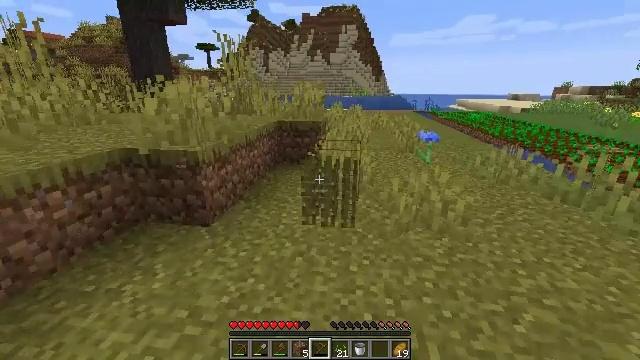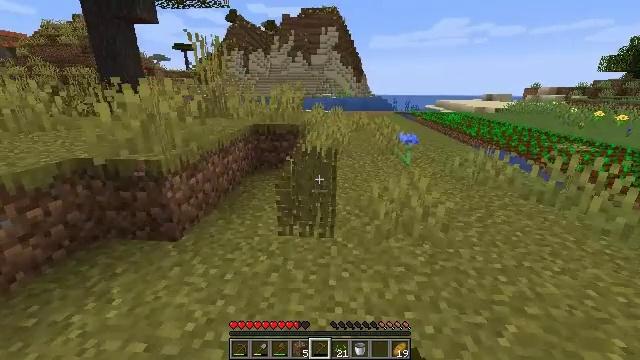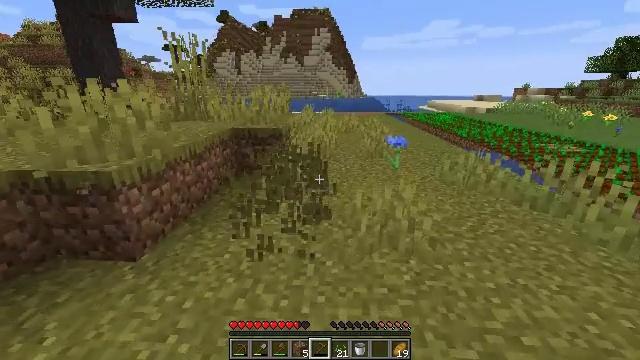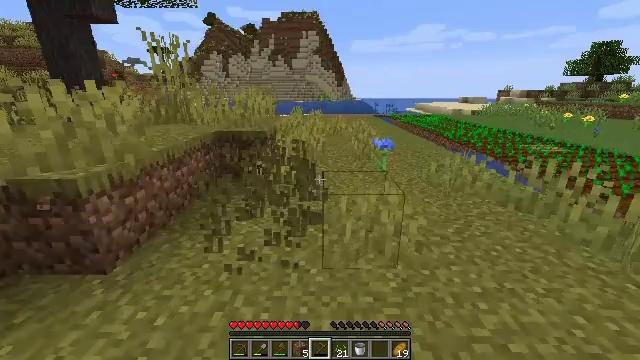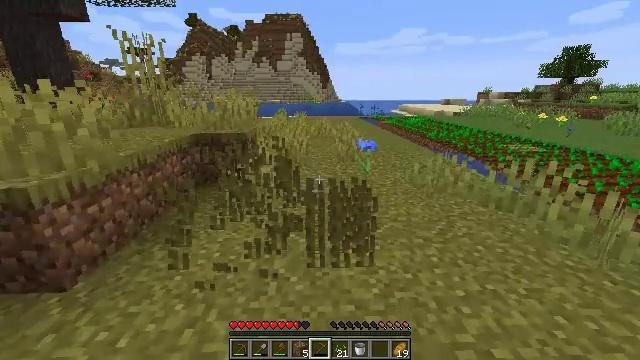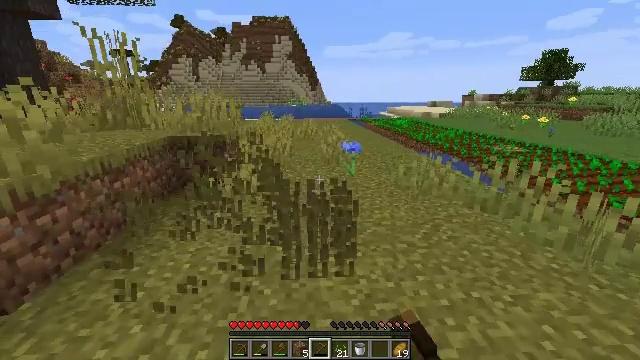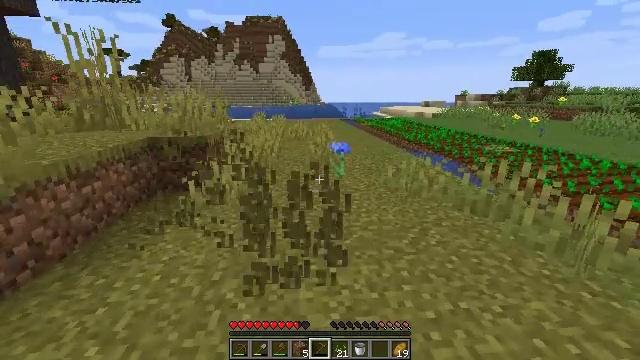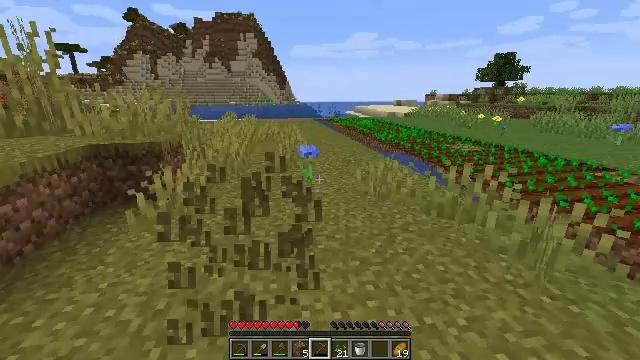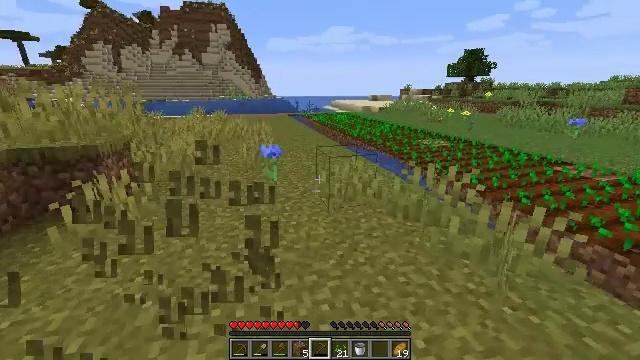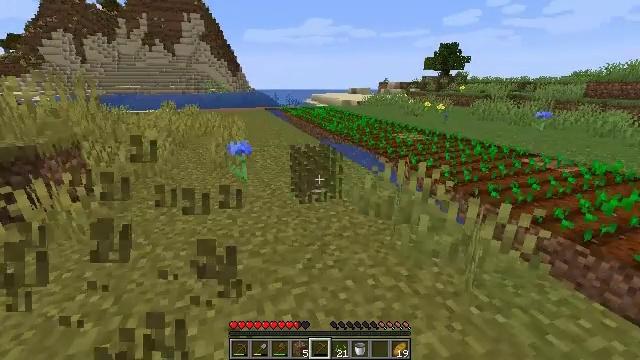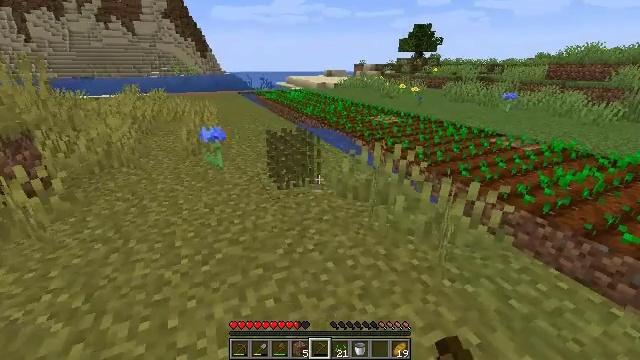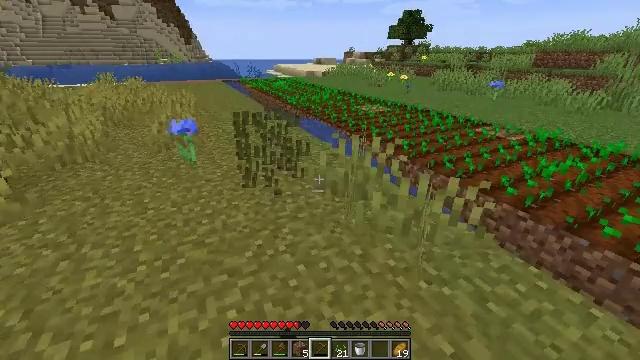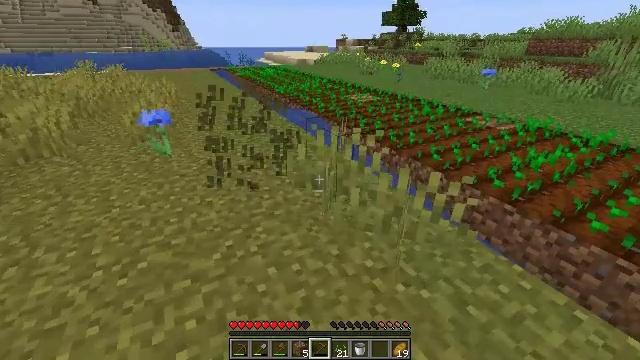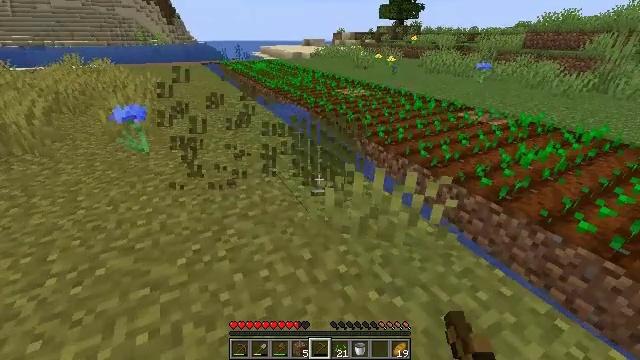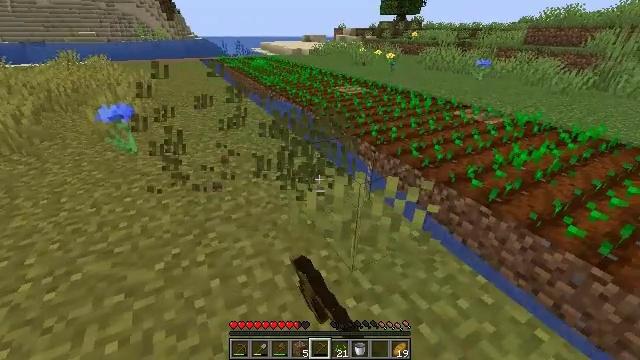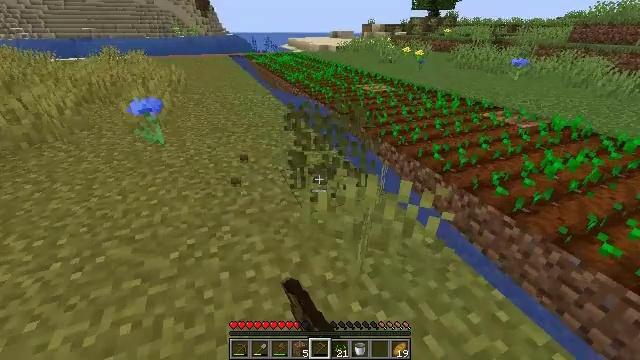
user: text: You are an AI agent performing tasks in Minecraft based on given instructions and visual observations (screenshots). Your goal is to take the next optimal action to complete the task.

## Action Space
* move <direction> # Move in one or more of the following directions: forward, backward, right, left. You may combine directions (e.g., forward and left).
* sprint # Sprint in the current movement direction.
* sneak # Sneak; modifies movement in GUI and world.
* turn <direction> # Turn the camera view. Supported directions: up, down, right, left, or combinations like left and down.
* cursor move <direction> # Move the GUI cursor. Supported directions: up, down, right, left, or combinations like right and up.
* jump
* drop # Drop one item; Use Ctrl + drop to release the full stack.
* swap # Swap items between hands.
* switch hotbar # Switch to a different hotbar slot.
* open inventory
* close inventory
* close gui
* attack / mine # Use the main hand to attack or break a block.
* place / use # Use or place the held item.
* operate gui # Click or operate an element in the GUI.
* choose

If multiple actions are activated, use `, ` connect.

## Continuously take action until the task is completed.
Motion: motion action
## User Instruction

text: Clear the ground by mining grass.
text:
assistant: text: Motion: move forward and move right, turn right, attack / mine
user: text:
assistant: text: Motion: move forward and move right, turn right, attack / mine
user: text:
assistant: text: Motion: move forward and move right, turn right, attack / mine
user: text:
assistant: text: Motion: move forward and move right, turn right, attack / mine
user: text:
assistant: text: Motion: move forward and move right, turn right, attack / mine
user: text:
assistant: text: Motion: move forward and move right, turn right, attack / mine
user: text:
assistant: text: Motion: move forward and move right, turn right, attack / mine
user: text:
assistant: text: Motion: move forward and move right, turn right and down, attack / mine
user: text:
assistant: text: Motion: move forward and move right, turn right and down, attack / mine
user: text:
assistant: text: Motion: move forward and move right, turn right and down, attack / mine
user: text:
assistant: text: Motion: move forward and move right, turn right and down, attack / mine
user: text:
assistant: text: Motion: move forward and move right, turn right and down, attack / mine
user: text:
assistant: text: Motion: move right, turn down, attack / mine
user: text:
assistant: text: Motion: move right, attack / mine
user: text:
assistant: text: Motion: move right, turn left, attack / mine
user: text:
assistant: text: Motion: turn left and up, attack / mine
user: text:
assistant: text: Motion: move forward, turn left and up, attack / mine
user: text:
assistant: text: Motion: move forward, turn left and up, attack / mine
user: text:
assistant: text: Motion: move forward, attack / mine
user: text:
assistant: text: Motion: move forward, turn left and up, attack / mine
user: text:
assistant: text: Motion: move forward, attack / mine
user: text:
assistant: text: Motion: move forward, attack / mine
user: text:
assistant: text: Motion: move forward, attack / mine
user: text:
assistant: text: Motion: move forward, attack / mine
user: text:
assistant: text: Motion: turn down, attack / mine
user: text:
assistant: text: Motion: turn right and down, attack / mine
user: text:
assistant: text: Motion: move back, turn right and down, attack / mine
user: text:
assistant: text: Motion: move back, turn down, attack / mine
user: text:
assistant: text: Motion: move back and move right, turn right and down
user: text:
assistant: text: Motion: move back and move right, turn right and down